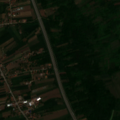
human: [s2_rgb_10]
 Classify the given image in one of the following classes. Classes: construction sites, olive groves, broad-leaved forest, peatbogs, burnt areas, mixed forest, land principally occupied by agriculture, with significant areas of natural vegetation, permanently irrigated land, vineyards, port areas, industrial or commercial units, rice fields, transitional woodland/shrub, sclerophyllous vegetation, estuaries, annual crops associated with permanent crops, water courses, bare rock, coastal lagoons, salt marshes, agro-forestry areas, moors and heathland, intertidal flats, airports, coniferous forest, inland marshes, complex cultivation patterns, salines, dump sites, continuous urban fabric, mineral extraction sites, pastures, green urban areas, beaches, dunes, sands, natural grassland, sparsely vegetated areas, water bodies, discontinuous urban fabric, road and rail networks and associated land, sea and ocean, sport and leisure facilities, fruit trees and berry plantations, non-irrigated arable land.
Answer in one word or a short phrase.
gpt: discontinuous urban fabric, non-irrigated arable land, complex cultivation patterns, land principally occupied by agriculture, with significant areas of natural vegetation